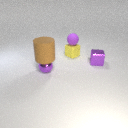
large brown rubber cylinder above small purple metal sphere